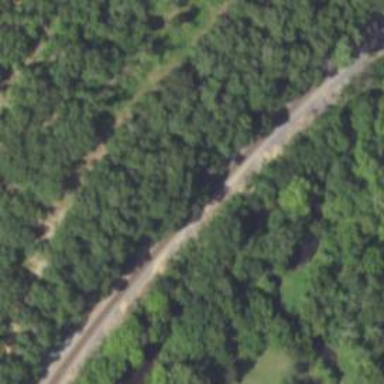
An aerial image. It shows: Railway track.